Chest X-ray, PA view. Patient: 56 years old, sex F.
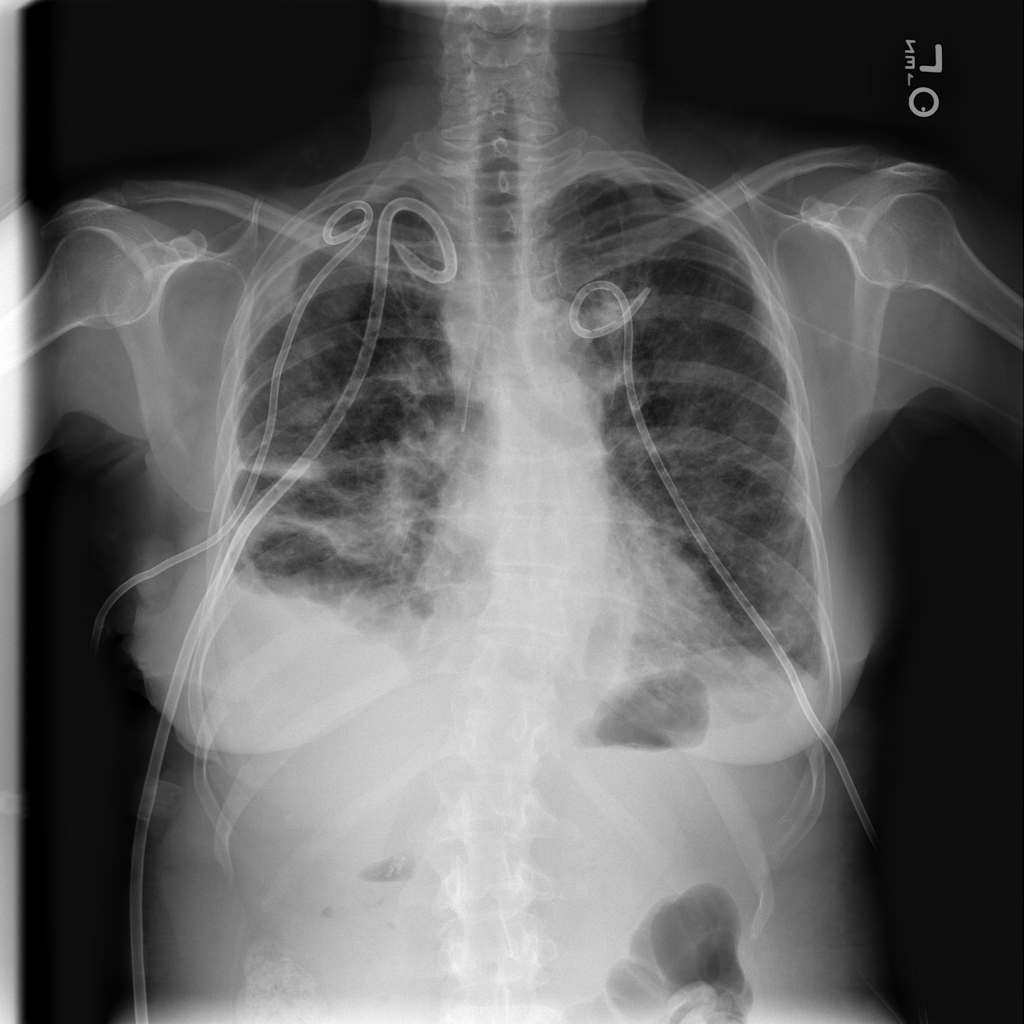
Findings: Effusion